Question: i have used this example <URL> here its working fine but my getting object with index number rather than getting value
my controller
'use strict';
'''
/**
* @ngdoc object
* @name test.Controllers.TestController
* @description TestController
* @requires ng.$scope
*/
angular
.module('test')
.controller('TestController', [
'$scope',
function($scope) {
$scope.countries = {
'India': {
'Maharashtra': ['Pune', 'Mumbai', 'Nagpur', 'Akola'],
'Madhya Pradesh': ['Indore', 'Bhopal', 'Jabalpur'],
'Rajasthan': ['Jaipur', 'Ajmer', 'Jodhpur']
},
'USA': {
'Alabama': ['Montgomery', 'Birmingham'],
'California': ['Sacramento', 'Fremont'],
'Illinois': ['Springfield', 'Chicago']
},
'Australia': {
'New South Wales': ['Sydney'],
'Victoria': ['Melbourne']
}
};
$scope.GetSelectedCountry = function () {
$scope.strCountry = document.getElementById("country").value;
var datas =$scope.strCountry;
console.log(JSON.stringify(datas));
};
$scope.GetSelectedState = function () {
$scope.strState = document.getElementById("state").value;
};
}
]);
'''
my view page
Country:
Select
States:Select
City:
Select
{{city}}
Selected Country:
{{strCountry}}
Selected State:
{{strState}}
Selected City:
{{city}}
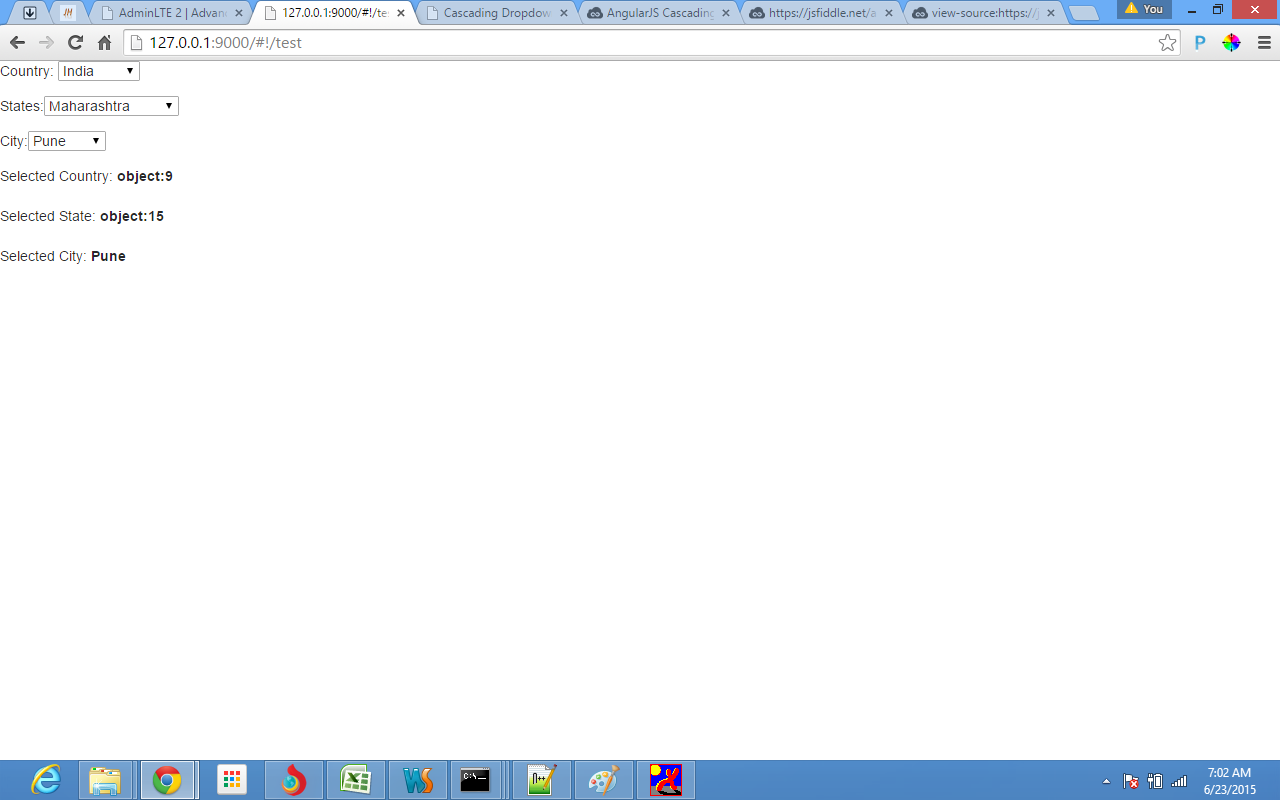
Answer: If you just want to get the selected country and state, can iterate over the object and check which key matches the value of ng-model. To get the city, you only have to return the value of ng-model.
'''
angular.module('test', [])
.controller('TestController', ['$scope',
function($scope) {
$scope.countries = {
'India': {
'Maharashtra': ['Pune', 'Mumbai', 'Nagpur', 'Akola'],
'Madhya Pradesh': ['Indore', 'Bhopal', 'Jabalpur'],
'Rajasthan': ['Jaipur', 'Ajmer', 'Jodhpur']
},
'USA': {
'Alabama': ['Montgomery', 'Birmingham'],
'California': ['Sacramento', 'Fremont'],
'Illinois': ['Springfield', 'Chicago']
},
'Australia': {
'New South Wales': ['Sydney'],
'Victoria': ['Melbourne']
}
};
$scope.getCountry = function(val) {
for (var key in $scope.countries) {
if ($scope.countries.hasOwnProperty(key)) {
if ($scope.countries[key] === val) {
alert('You selected: ' + key);
}
}
}
};
$scope.getCity = function(city, state) {
for (var key in state) {
if (state.hasOwnProperty(key)) {
if (state[key] === city) {
alert('You selected: ' + key);
}
}
}
};
$scope.alertCity = function(city) {
alert('You selected ' + city);
};
}]);
'''
'''
<script src="https://code.angularjs.org/1.3.15/angular.min.js"></script>
<div ng-app="test">
<div ng-controller="TestController">
<div>
Country:
<select id="country" ng-model="states" ng-options="country for (country, states) in countries" ng-change="getCountry(states)">
<option value=''>Select</option>
</select>
</div>
<div>
States:
<select id="state" ng-disabled="!states" ng-model="cities" ng-options="state for (state,city) in states" ng-change="getCity(cities, states)">
<option value=''>Select</option>
</select>
</div>
<div>
City:
<select id="city" ng-disabled="!cities || !states" ng-model="city" ng-change="alertCity(city)">
<option value=''>Select</option>
<option ng-repeat="city in cities" value="{{city}}">{{city}}</option>
</select>
</div>
</div>
</div>
'''